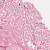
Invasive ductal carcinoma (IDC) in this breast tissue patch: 0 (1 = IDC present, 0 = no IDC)